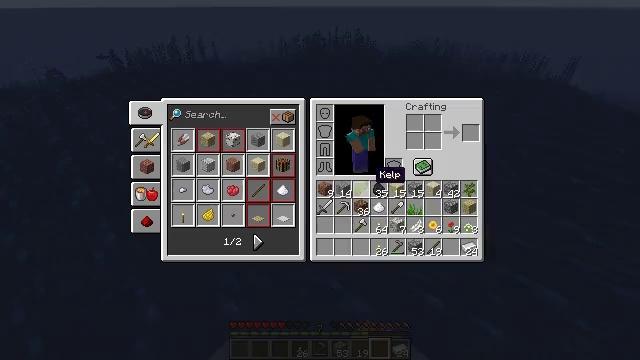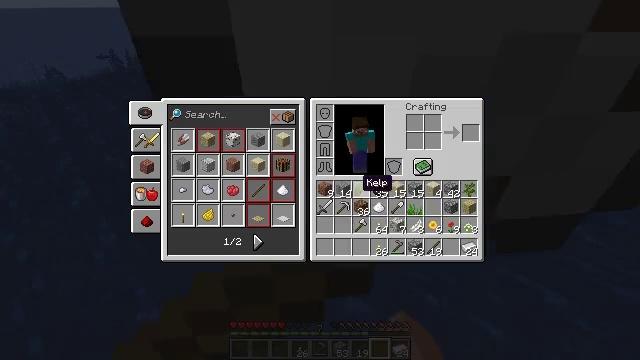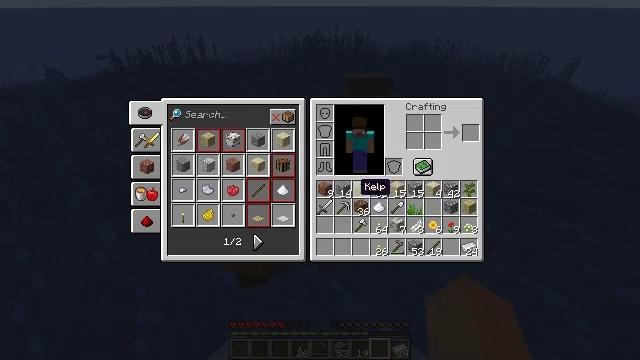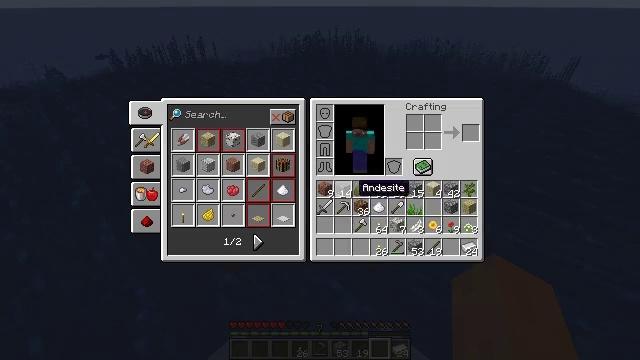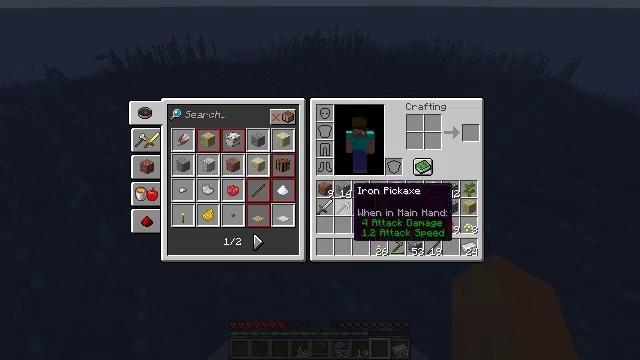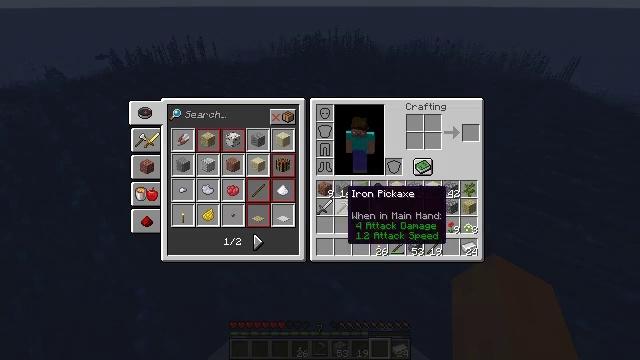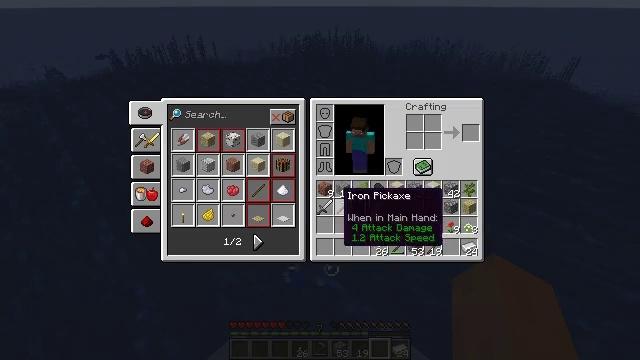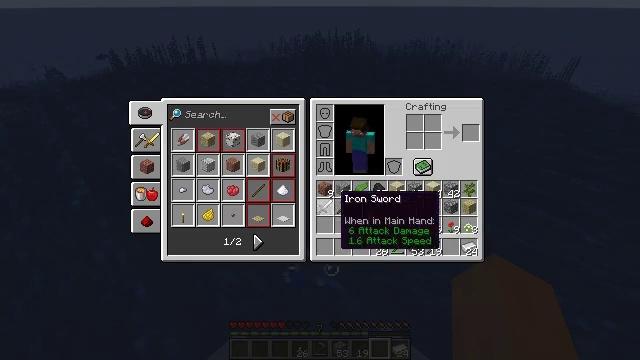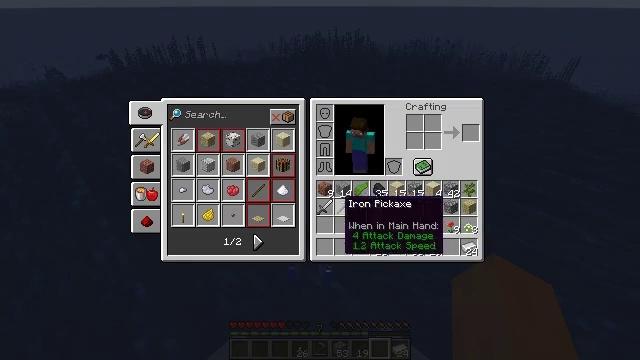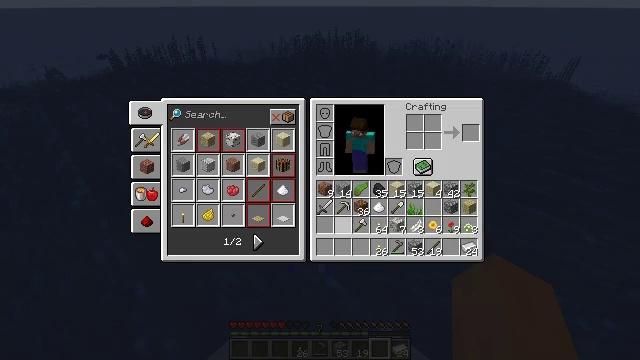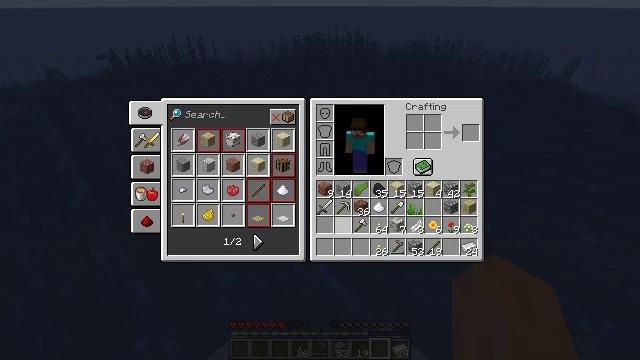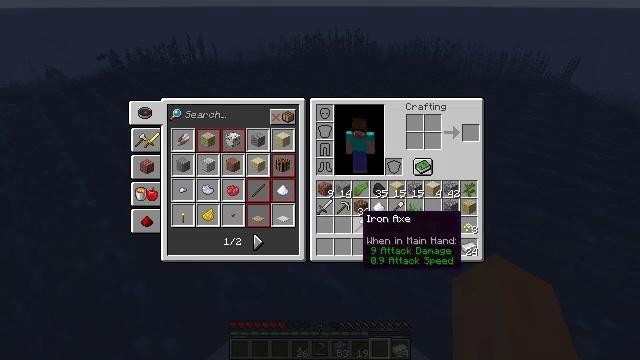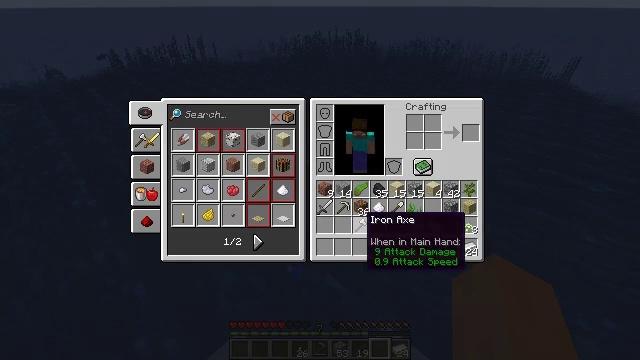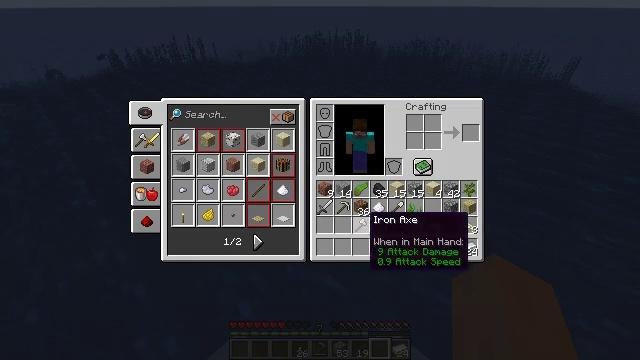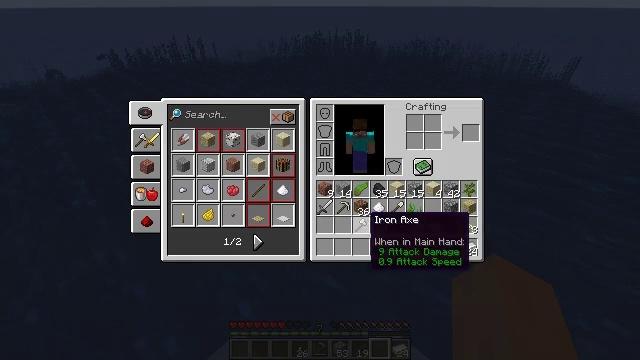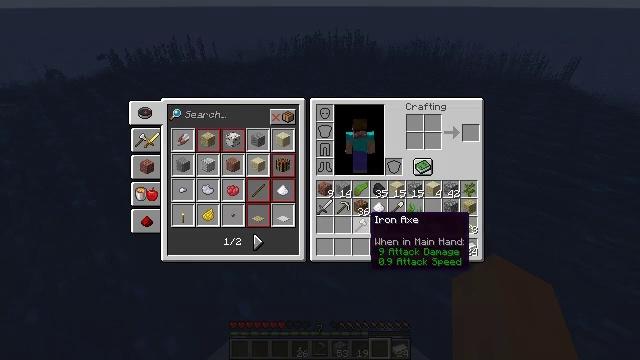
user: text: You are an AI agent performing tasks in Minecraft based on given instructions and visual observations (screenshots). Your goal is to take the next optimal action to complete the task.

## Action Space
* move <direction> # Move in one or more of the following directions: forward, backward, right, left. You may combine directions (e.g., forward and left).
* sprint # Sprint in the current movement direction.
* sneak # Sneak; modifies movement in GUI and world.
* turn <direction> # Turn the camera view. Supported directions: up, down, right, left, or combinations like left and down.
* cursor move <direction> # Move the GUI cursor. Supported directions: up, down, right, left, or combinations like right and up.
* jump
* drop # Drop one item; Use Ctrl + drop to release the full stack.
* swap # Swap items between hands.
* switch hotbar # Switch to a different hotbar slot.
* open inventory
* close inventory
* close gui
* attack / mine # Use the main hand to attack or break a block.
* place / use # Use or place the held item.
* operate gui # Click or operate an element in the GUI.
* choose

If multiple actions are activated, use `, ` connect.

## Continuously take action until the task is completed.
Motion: motion action
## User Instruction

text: Remove a stone hoe from the inventory.
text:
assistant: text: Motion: cursor move left and down, open gui
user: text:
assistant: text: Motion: no_op
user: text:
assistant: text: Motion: no_op
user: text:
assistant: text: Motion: no_op
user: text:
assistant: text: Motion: no_op
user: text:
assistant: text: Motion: no_op
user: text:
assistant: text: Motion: no_op
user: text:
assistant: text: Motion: no_op
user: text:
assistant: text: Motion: cursor move right
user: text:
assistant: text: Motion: cursor move right
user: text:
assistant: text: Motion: no_op
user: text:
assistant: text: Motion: no_op
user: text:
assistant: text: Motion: no_op
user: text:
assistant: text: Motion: no_op
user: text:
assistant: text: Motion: no_op
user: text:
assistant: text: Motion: operate gui
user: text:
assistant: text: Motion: cursor move down, operate gui
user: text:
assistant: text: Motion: cursor move down, operate gui
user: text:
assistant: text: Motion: operate gui
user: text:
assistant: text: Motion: operate gui
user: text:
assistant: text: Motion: operate gui
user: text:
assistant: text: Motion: no_op
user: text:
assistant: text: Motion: cursor move up
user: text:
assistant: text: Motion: cursor move up
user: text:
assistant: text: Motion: no_op
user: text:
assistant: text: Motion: no_op
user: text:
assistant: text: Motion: no_op
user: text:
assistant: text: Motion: no_op
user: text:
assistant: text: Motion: operate gui
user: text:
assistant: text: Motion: operate gui